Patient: sex M, age 35
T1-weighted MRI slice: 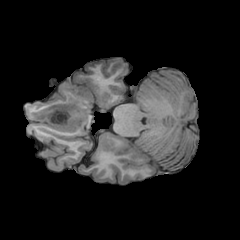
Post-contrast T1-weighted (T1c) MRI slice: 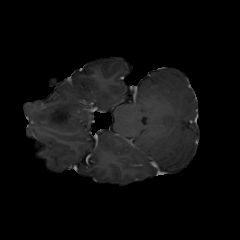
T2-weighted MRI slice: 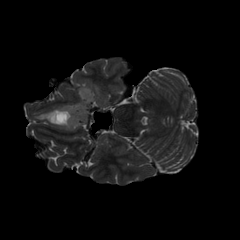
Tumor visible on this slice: yes
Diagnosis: Astrocytoma, IDH-mutant
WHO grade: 3